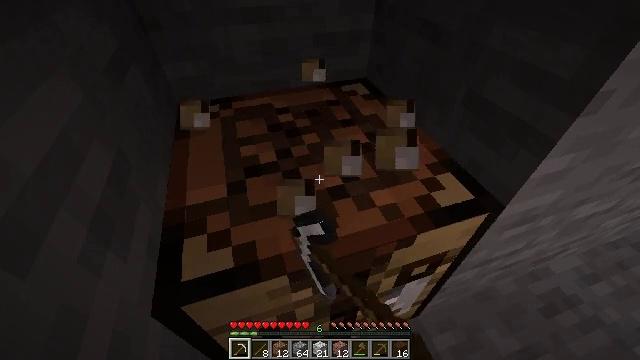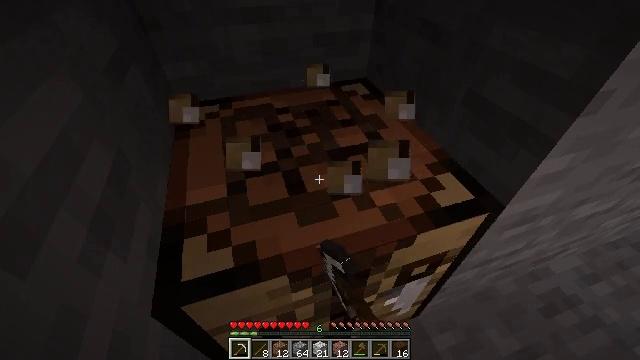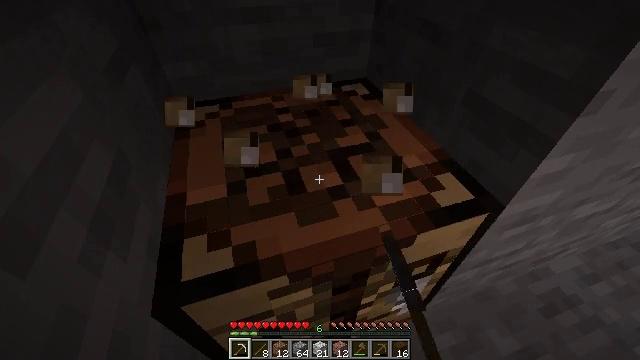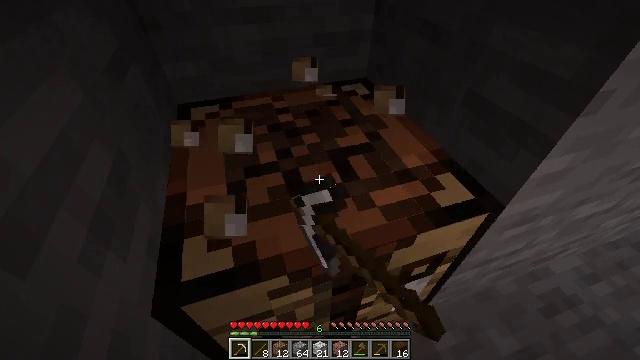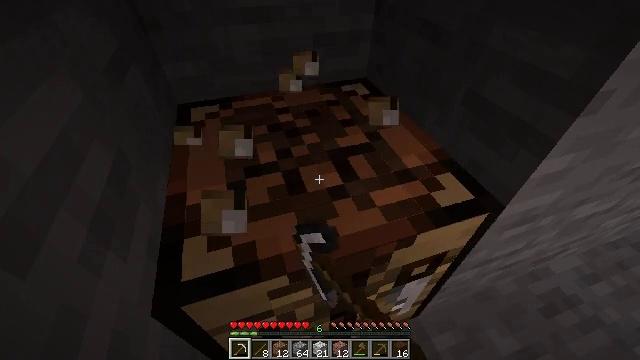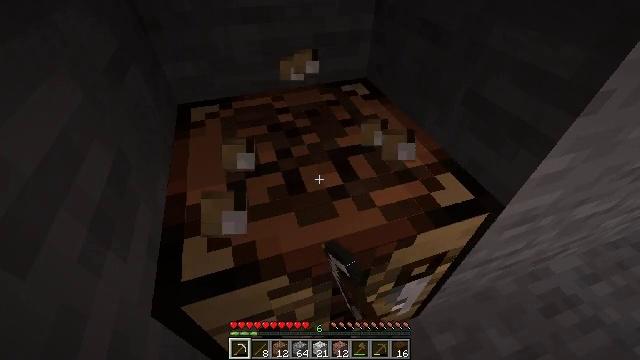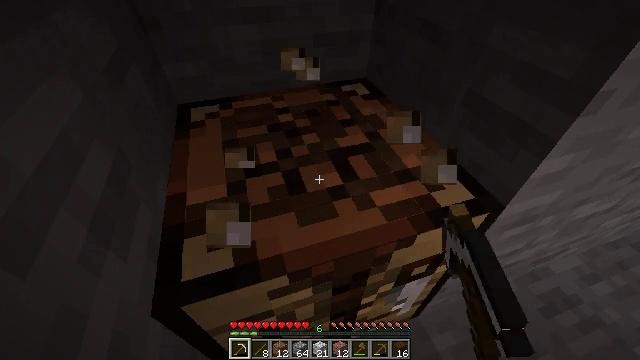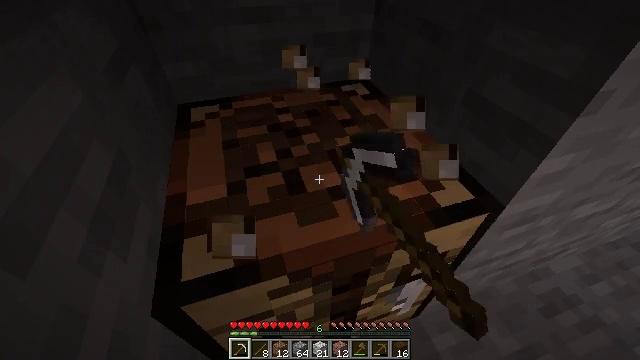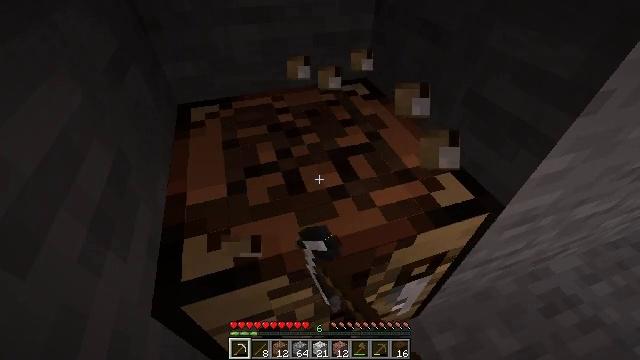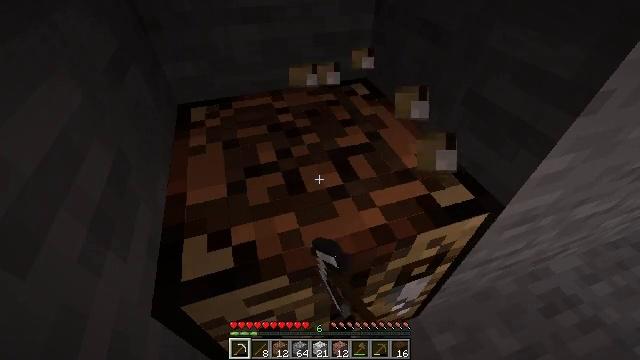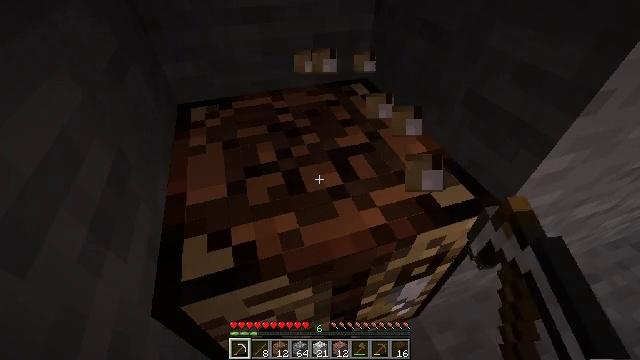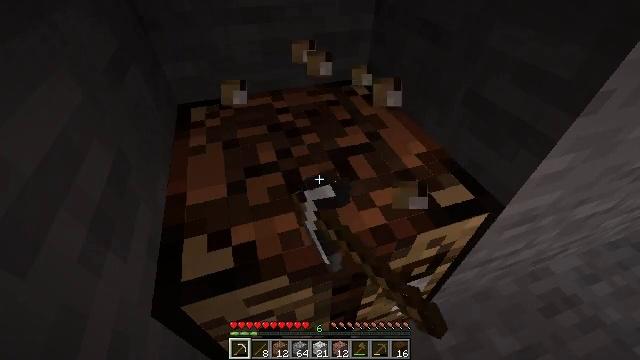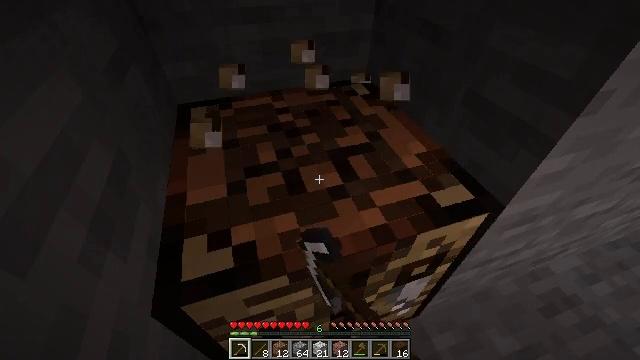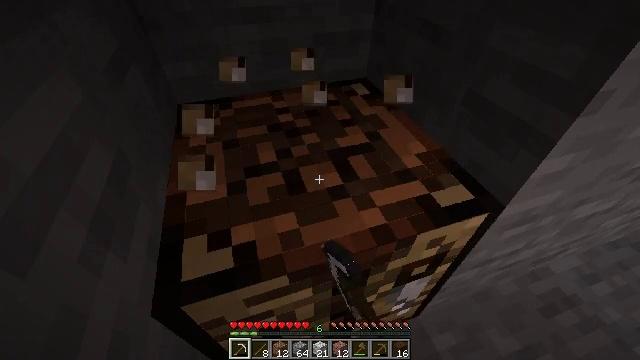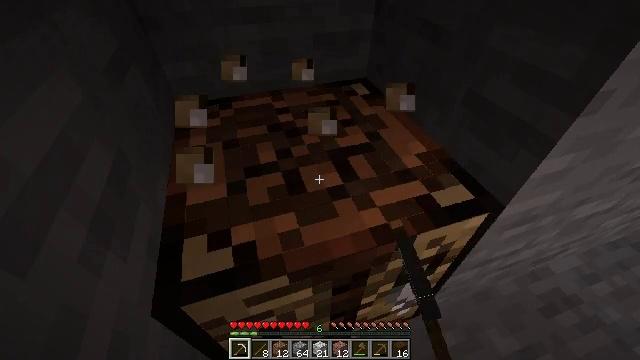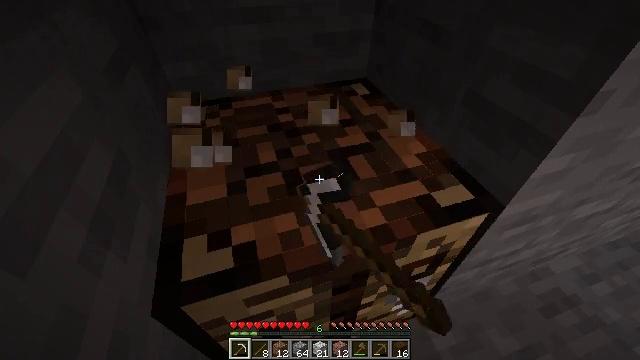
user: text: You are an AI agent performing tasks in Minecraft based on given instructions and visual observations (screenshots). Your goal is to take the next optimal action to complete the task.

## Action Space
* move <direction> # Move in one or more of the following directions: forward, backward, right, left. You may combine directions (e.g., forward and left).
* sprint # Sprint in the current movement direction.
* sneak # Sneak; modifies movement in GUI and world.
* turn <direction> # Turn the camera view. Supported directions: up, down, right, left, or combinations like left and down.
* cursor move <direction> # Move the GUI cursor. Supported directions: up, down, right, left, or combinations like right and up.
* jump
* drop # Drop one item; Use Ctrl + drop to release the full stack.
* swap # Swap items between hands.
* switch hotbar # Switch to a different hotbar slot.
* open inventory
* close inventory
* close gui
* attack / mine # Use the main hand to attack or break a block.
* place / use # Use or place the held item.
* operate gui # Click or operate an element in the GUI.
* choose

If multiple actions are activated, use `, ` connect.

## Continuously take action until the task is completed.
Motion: motion action
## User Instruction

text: Left click on the crafting table
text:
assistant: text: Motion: attack / mine
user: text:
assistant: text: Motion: attack / mine
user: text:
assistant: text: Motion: attack / mine
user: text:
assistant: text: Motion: attack / mine
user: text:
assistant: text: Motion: attack / mine
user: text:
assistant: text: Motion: attack / mine
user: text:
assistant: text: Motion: attack / mine
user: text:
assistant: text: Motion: attack / mine
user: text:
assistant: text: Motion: attack / mine
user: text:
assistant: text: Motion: attack / mine
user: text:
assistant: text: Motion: attack / mine
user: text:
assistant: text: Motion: attack / mine
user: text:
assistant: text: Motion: attack / mine
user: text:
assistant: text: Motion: attack / mine
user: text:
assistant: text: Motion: attack / mine
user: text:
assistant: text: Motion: attack / mine
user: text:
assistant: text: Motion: attack / mine
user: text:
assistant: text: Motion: attack / mine
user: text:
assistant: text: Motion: attack / mine
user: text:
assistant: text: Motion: attack / mine
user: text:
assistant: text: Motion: attack / mine
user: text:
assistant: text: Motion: attack / mine